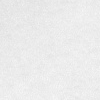
Atmospheric dust classification: dusty